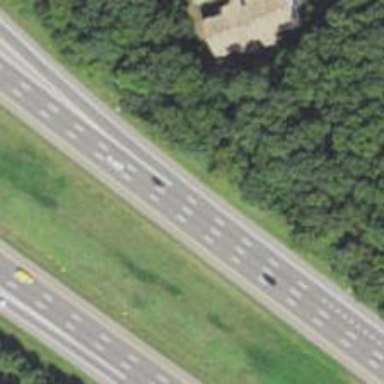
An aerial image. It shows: Motorway junction.